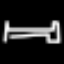
Label: bed